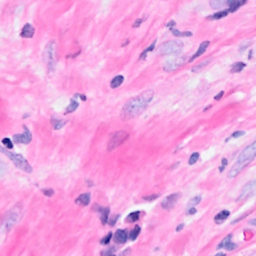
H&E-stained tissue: Breast